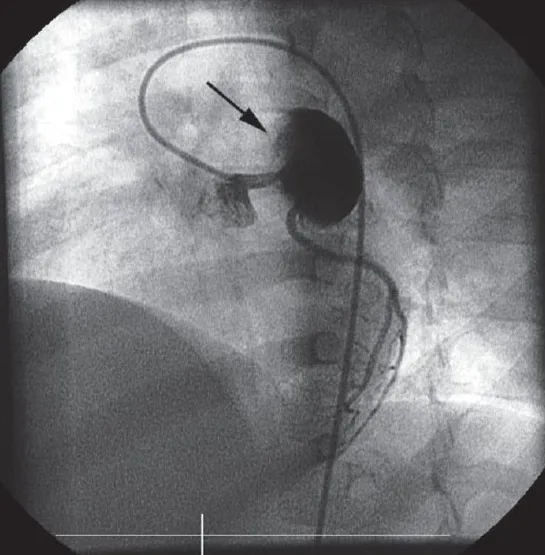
Left coronary angiography in the left anterior oblique projection shows a normal left main coronary artery and a normal non-dominant left circumflex artery. Arrow points toward the giant aneurysm of the LAD.
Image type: radiology (x_ray)